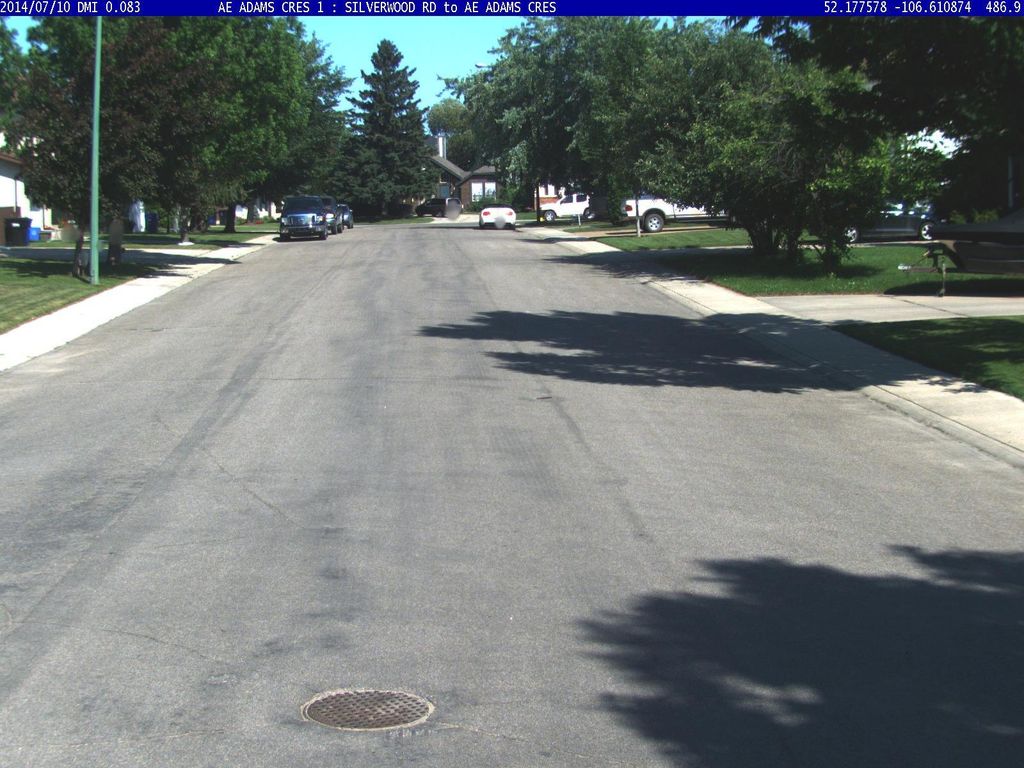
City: saskatoon